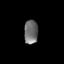
Tissue: lung
Cell type: Fibroblasts
Senescence score: 0.5637
Nuclear area (px): 328
Mean DAPI intensity: 109.909